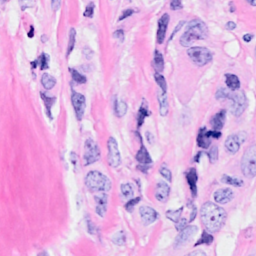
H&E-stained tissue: Breast